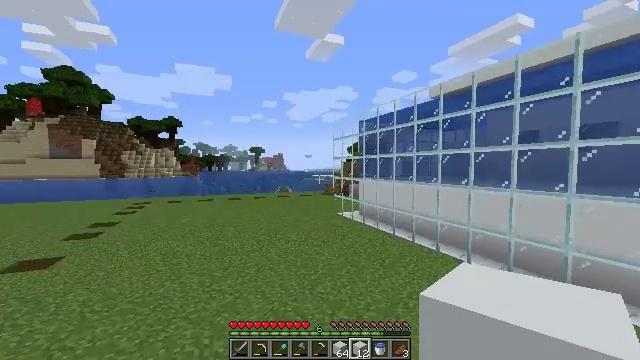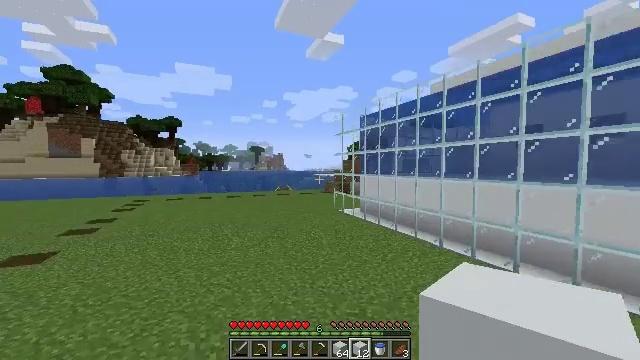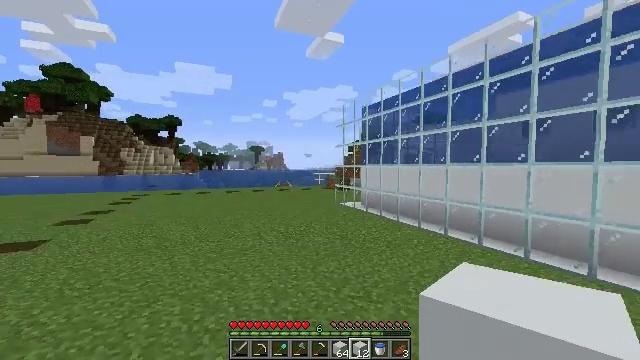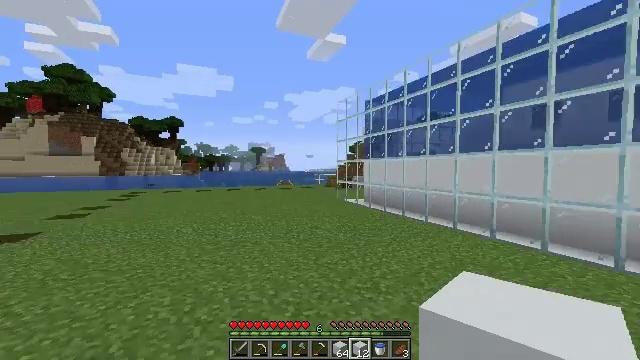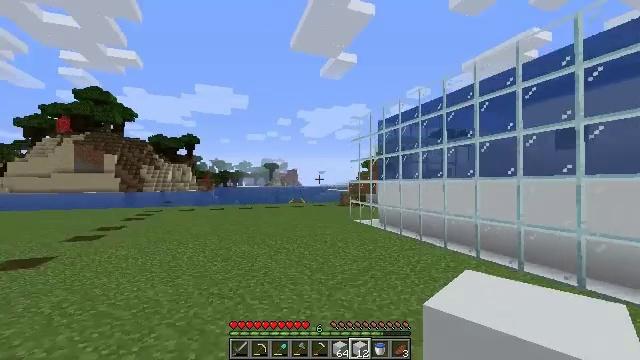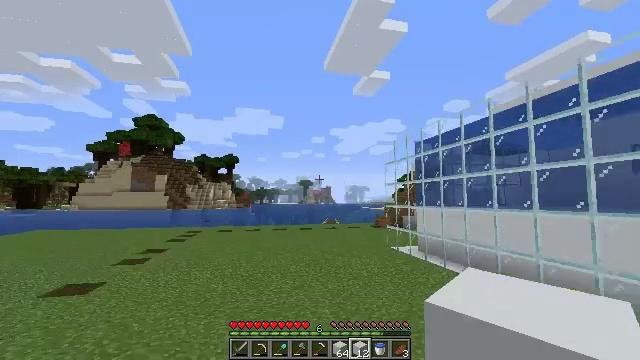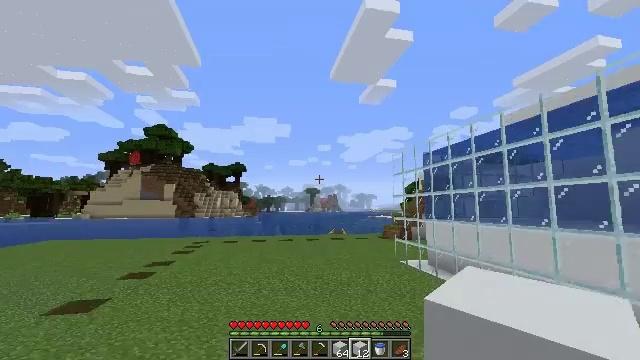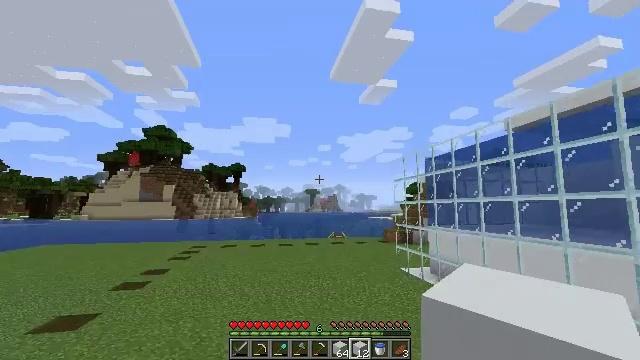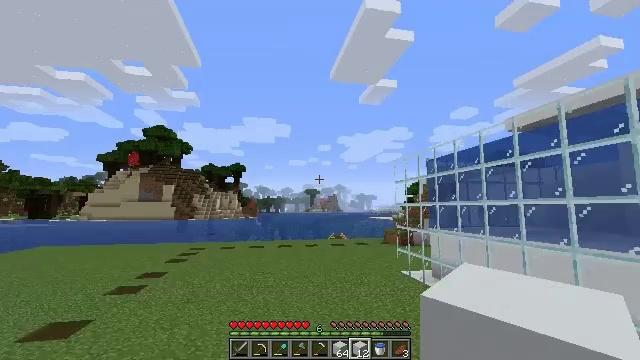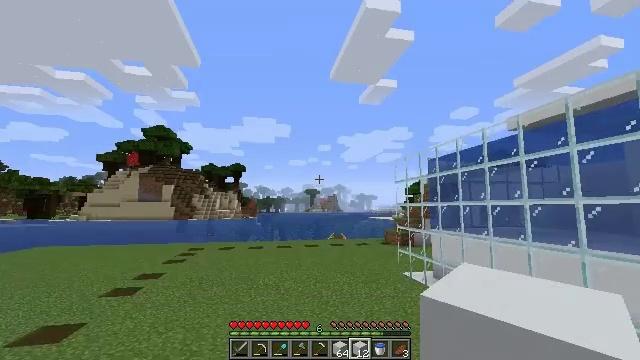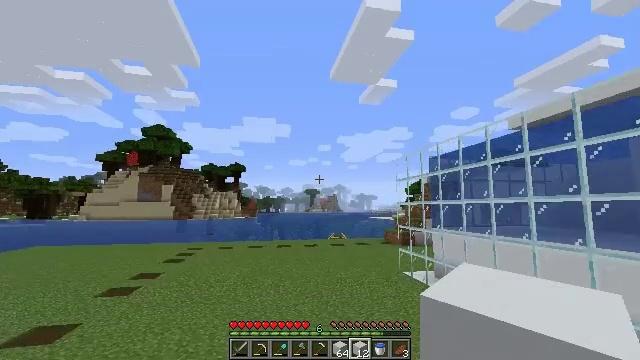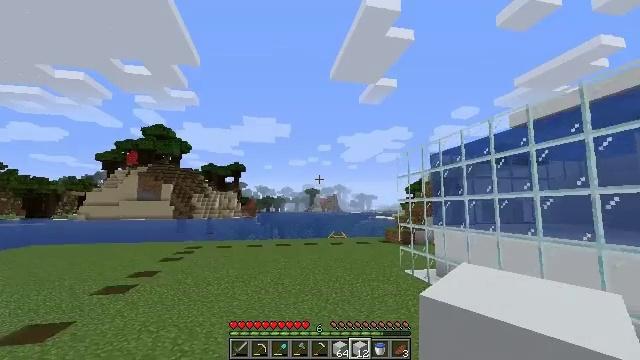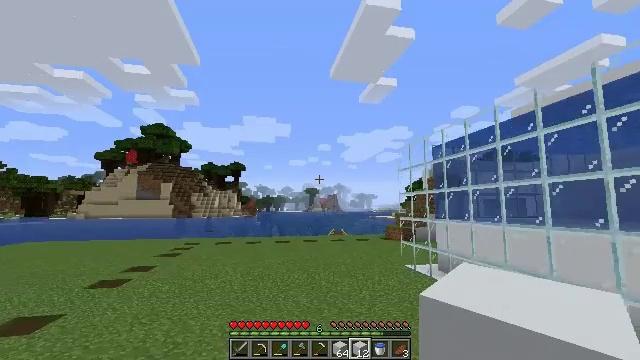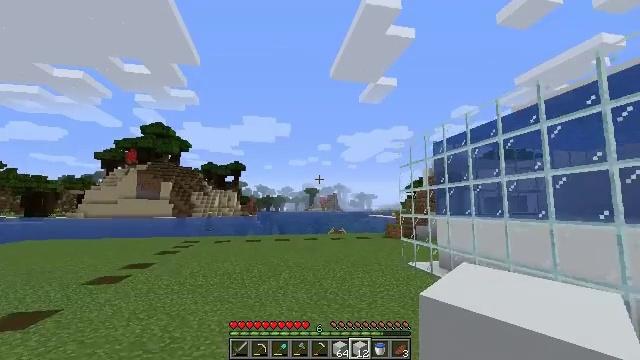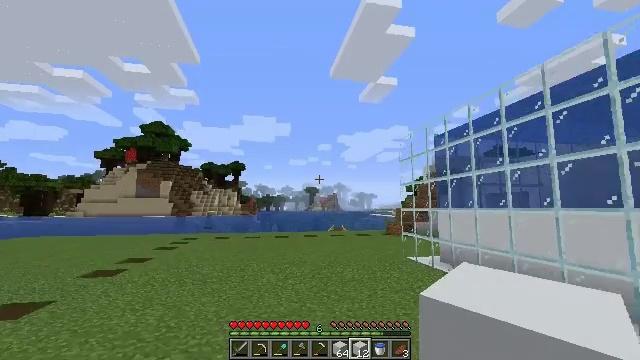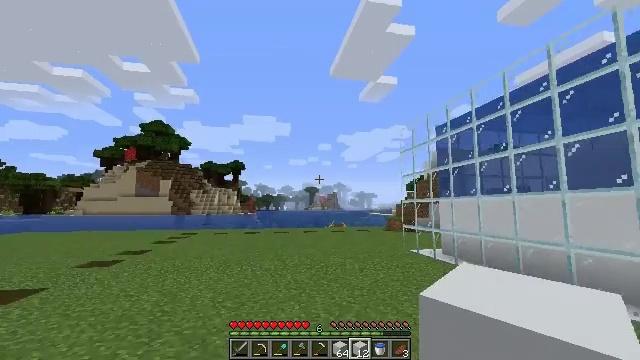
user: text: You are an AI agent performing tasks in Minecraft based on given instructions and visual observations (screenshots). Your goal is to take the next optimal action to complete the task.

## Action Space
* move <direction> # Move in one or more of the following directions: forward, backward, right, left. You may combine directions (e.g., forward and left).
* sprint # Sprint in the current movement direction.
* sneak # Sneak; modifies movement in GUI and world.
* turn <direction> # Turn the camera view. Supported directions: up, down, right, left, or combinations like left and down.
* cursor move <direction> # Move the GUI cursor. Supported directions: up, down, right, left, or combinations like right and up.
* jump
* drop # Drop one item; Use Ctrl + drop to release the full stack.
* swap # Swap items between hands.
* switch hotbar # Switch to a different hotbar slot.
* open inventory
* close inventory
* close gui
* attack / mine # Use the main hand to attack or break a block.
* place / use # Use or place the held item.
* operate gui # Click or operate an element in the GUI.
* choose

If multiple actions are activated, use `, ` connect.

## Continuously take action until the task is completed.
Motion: motion action
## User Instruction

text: drop white concrete
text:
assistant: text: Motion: move forward, jump
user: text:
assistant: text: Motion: move forward, jump
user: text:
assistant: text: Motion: move forward, jump
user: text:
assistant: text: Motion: move forward, turn left and up, jump
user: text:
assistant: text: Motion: move forward, turn left and up, jump
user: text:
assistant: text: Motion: move forward, turn left and up, jump
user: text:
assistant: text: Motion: move forward, jump
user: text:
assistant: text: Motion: move forward, jump
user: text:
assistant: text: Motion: move forward, jump
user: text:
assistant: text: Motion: move forward, jump
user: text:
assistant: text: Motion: move forward, jump
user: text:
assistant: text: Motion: move forward, jump
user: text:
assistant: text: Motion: move forward, jump
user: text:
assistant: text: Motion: move forward, jump
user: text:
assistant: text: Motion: move forward, jump
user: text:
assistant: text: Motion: move forward, jump
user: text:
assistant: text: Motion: move forward, jump
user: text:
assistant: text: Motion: move forward, sprint, jump
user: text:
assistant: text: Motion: move forward, sprint, jump
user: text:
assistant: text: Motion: move forward, sprint, jump
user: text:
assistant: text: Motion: move forward, sprint, jump
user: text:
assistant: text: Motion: move forward, sprint, jump
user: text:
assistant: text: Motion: move forward, sprint, jump
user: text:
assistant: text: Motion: move forward, jump
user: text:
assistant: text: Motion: move forward, jump
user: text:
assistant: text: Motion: move forward, turn right, jump
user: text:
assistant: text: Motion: move forward, turn right, jump
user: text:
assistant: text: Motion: move forward, jump
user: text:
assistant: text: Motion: move forward, jump
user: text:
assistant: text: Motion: move forward, jump